Interaction volume radius: 5 \u00c5
Interaction volume height: 10 \u00c5
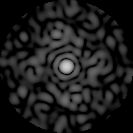
Disorder parameter: 0.8685